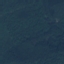
Land use / land cover: Forest